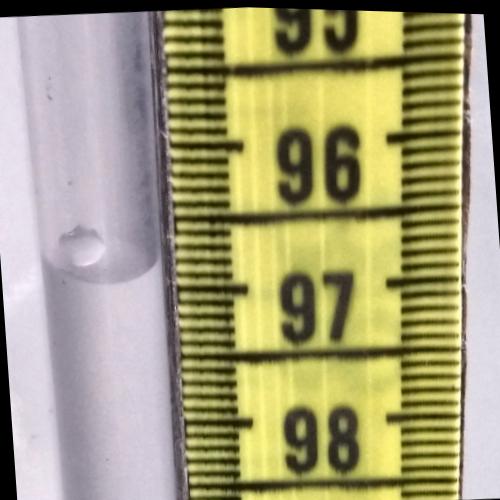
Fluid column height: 96.9 cm